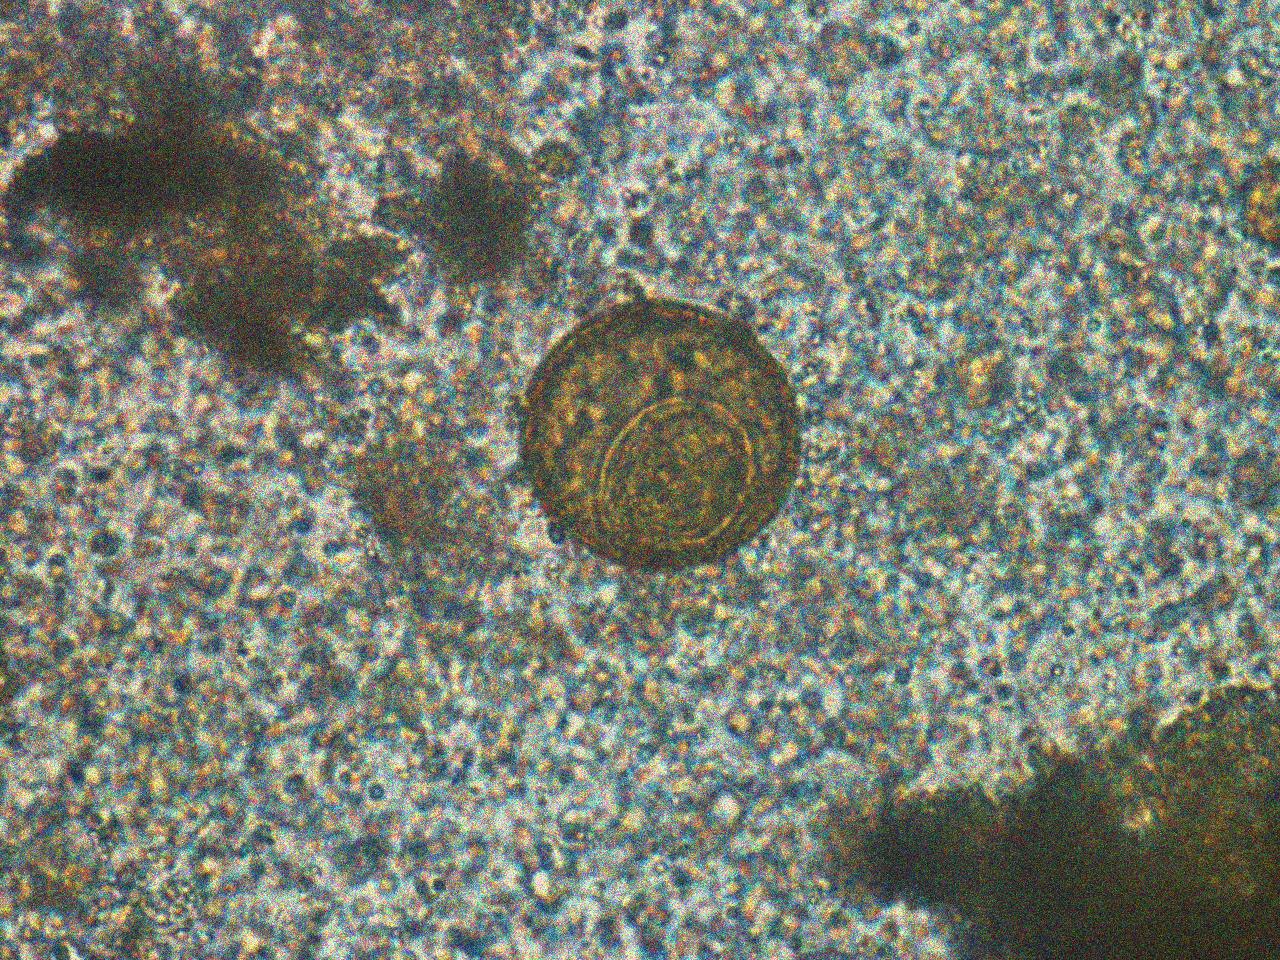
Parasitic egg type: Hymenolepis diminuta